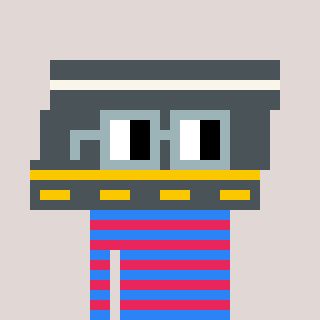
a pixel art character with square dark gray glasses, a road-shaped head and a redpinkish-colored body on a warm background